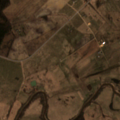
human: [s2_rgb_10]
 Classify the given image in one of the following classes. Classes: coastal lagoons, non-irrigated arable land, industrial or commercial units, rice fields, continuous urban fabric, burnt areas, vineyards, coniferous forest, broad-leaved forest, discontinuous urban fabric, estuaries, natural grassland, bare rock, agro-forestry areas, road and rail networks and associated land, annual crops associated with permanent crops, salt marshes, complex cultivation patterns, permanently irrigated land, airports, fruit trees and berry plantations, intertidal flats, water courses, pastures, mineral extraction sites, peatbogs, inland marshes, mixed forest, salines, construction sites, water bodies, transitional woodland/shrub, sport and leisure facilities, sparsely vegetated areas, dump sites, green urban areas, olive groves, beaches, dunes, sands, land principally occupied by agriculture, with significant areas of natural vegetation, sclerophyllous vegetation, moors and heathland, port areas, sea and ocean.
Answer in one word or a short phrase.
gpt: non-irrigated arable land, pastures, complex cultivation patterns, mixed forest, transitional woodland/shrub